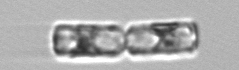
Label: Guinardia_delicatula